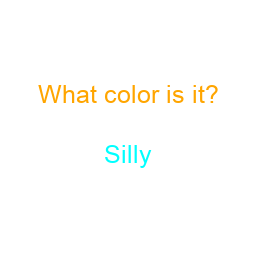
Color: cyan
Background color: white
Question text color: orange